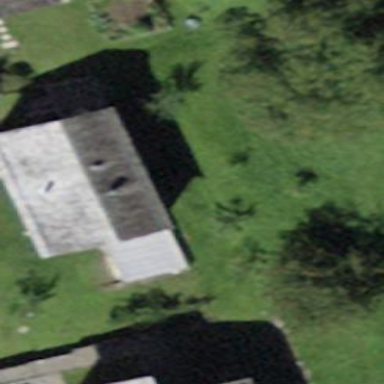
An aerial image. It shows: House with pyramidal roof shape.